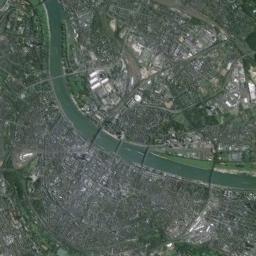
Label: river